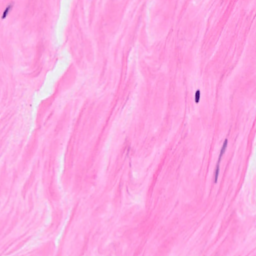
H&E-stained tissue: Breast